Question: In the Apple Mail app you can swipe to either Modify or Trash an email, like so:

Is it possible to do this with out-of-box functions from UIKit? I can only seem to get one type of control (Delete) to appear. Did Apple create a custom style for the mail app?
Thanks
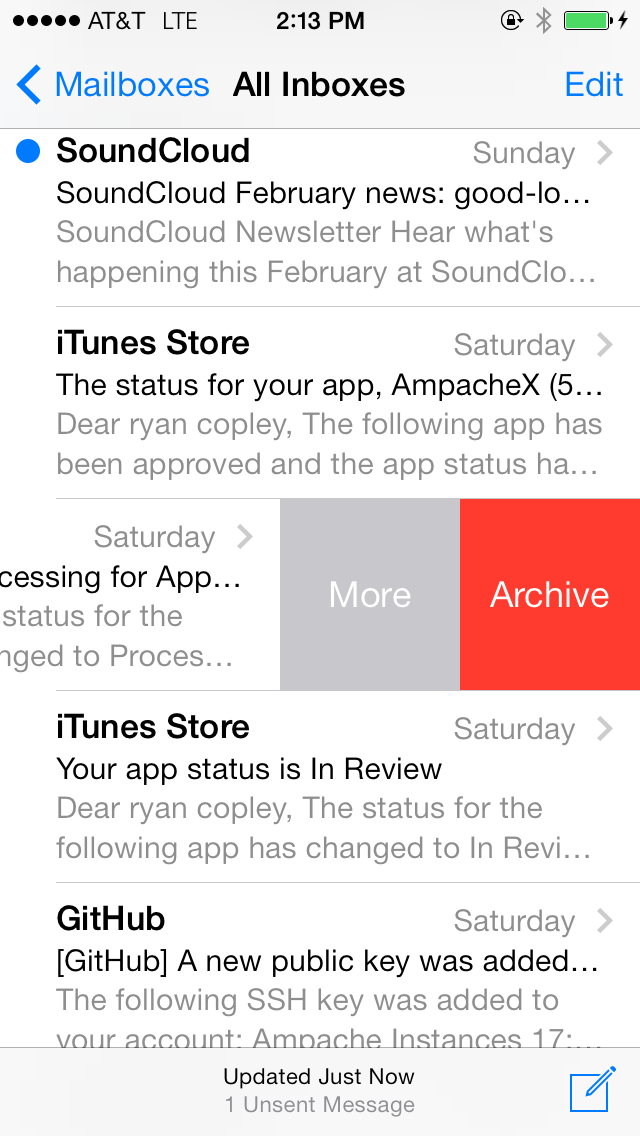
Answer: I don't think there is a very "Out-of-Box" function like that, maybe you can check this library:
SWTableViewCell: <URL>
here is a quick preview for the library:
If you really wish to dig into it and find out how to do the swipe to see extras, i have an answer in this post.
<URL>
Hope that helps.